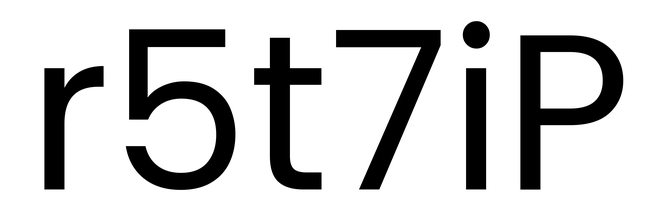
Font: Poppins-Regular